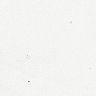
Metastatic tissue present: no